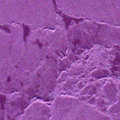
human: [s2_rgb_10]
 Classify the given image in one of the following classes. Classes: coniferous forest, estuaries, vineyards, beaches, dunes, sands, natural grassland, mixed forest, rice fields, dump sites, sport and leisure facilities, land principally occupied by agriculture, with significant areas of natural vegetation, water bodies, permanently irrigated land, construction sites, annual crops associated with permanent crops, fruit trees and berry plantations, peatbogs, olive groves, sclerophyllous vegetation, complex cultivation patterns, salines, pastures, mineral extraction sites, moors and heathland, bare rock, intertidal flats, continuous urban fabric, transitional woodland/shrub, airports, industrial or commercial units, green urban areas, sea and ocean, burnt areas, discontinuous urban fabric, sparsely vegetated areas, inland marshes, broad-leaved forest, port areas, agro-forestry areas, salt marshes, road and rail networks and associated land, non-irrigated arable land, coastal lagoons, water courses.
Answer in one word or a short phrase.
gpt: sea and ocean